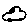
Label: car